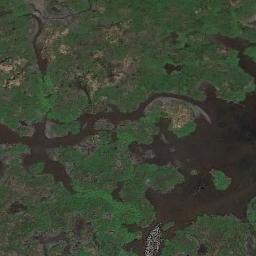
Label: wetland